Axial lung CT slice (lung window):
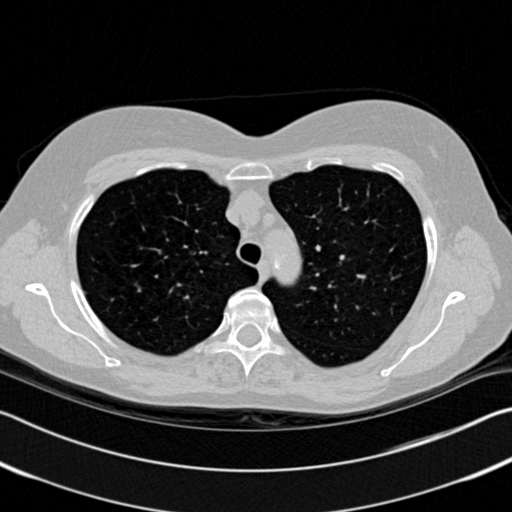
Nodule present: no